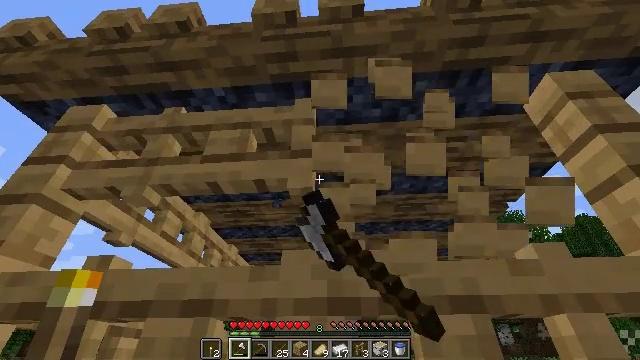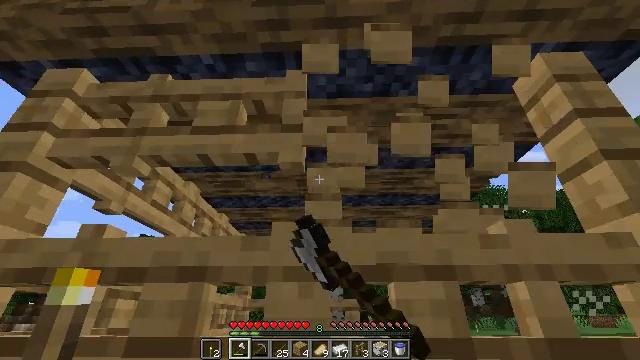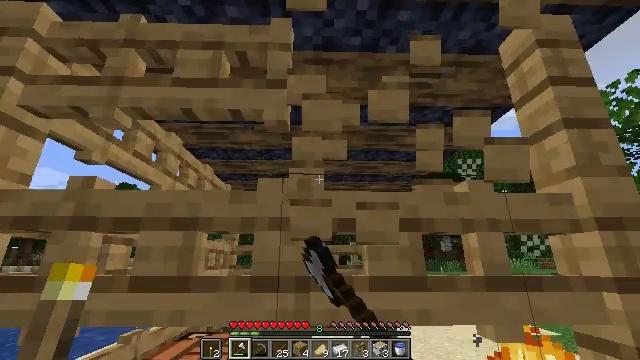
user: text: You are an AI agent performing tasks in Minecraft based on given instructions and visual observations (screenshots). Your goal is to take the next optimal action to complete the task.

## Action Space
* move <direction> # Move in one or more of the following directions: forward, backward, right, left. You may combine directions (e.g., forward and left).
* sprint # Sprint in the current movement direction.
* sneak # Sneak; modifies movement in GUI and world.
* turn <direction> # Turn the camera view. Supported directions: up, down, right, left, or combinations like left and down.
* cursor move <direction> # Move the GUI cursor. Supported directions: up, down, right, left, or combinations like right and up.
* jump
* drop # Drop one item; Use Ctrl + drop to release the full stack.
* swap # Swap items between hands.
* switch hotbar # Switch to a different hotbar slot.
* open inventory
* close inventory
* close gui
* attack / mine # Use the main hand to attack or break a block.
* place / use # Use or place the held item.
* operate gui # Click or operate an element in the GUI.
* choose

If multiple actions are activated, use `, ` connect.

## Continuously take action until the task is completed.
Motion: motion action
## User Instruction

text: Attack the oak fence gate to break it.
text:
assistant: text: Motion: move back, turn right and down
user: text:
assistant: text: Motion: move back, turn right and down
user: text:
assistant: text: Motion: no_op